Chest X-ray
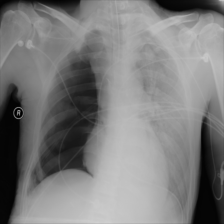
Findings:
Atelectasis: negative
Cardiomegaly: negative
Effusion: negative
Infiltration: negative
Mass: negative
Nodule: negative
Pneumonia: negative
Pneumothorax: negative
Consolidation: negative
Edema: negative
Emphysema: negative
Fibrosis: negative
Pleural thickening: negative
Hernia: negative